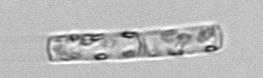
Label: Leptocylindrus